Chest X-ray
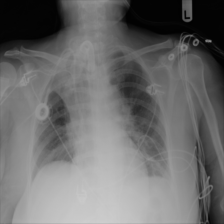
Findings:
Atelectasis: negative
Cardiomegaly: negative
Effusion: negative
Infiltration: negative
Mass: negative
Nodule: negative
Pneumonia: negative
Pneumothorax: negative
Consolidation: negative
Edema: negative
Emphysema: negative
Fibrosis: negative
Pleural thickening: negative
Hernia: negative